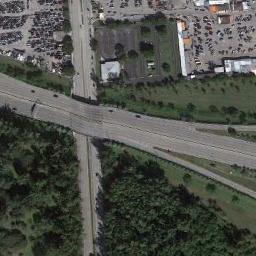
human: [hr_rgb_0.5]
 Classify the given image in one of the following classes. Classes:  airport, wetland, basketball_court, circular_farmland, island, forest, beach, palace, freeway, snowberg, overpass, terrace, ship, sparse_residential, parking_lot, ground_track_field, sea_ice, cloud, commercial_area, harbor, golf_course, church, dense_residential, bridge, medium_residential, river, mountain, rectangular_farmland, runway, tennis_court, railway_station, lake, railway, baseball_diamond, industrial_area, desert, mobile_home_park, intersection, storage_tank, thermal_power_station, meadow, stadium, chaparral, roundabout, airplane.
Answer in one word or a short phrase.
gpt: overpass